Question: Which is the right way to go for VARCHAR/TEXT?
In Heidi SQL and possibly in phpMyAdmin these options are provided:
1. No default value
2. Custom (where the predefined is zero like '0')
3. NULL
and the there are also timestamp, autoincrement. But these are not important now.
### Questions
- -
Here is a screenshot of my options:

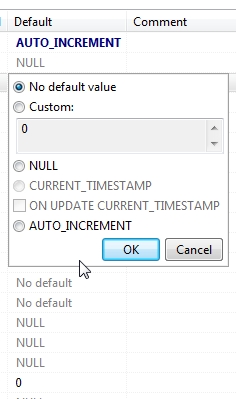
Answer: I use this simple rule of thumb:
I use 'NOT NULL' for any field for which it would indicate a logical error in the system not to have supplied a value.
If telling the difference between "value not supplied" and "value supplied, but empty" then I use a field which may defaults to 'NULL'. Defaulting to '""' (or '0' for an integer field) is bad because it prevents you from making that distinction.